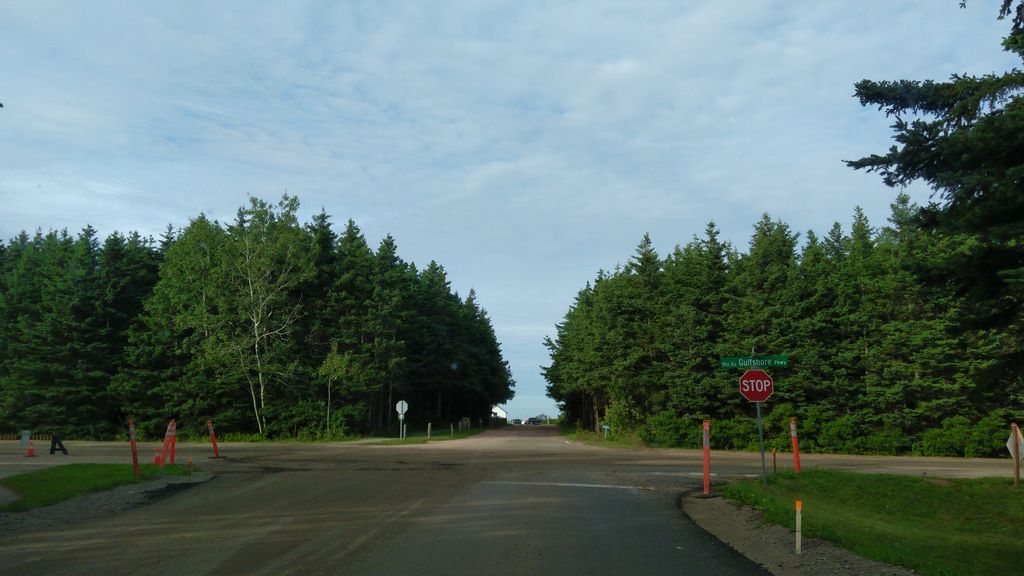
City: charlottetown